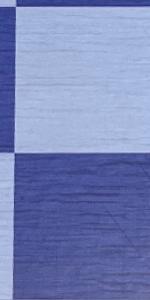
Label: Empty